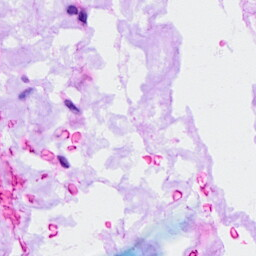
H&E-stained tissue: Ovarian